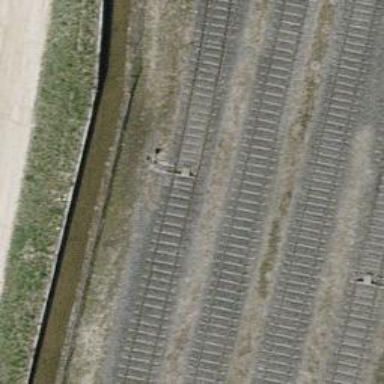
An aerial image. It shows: Railway switch.